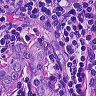
Metastatic tissue present: yes